Field crop: maize
Growth stage: 2
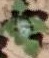
Species: chenopodium